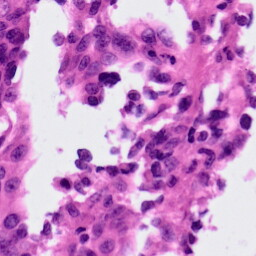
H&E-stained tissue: Ovarian